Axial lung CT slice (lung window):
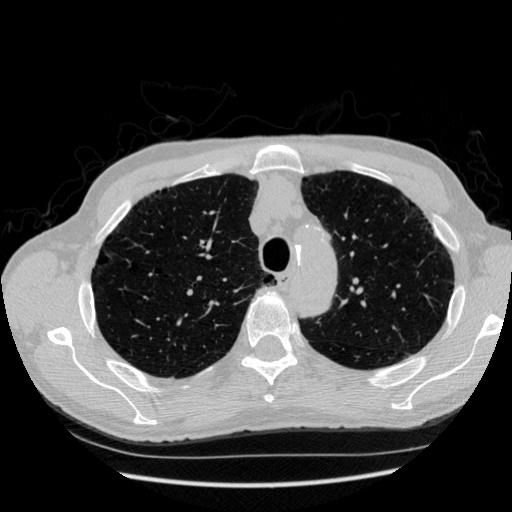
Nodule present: no